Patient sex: F
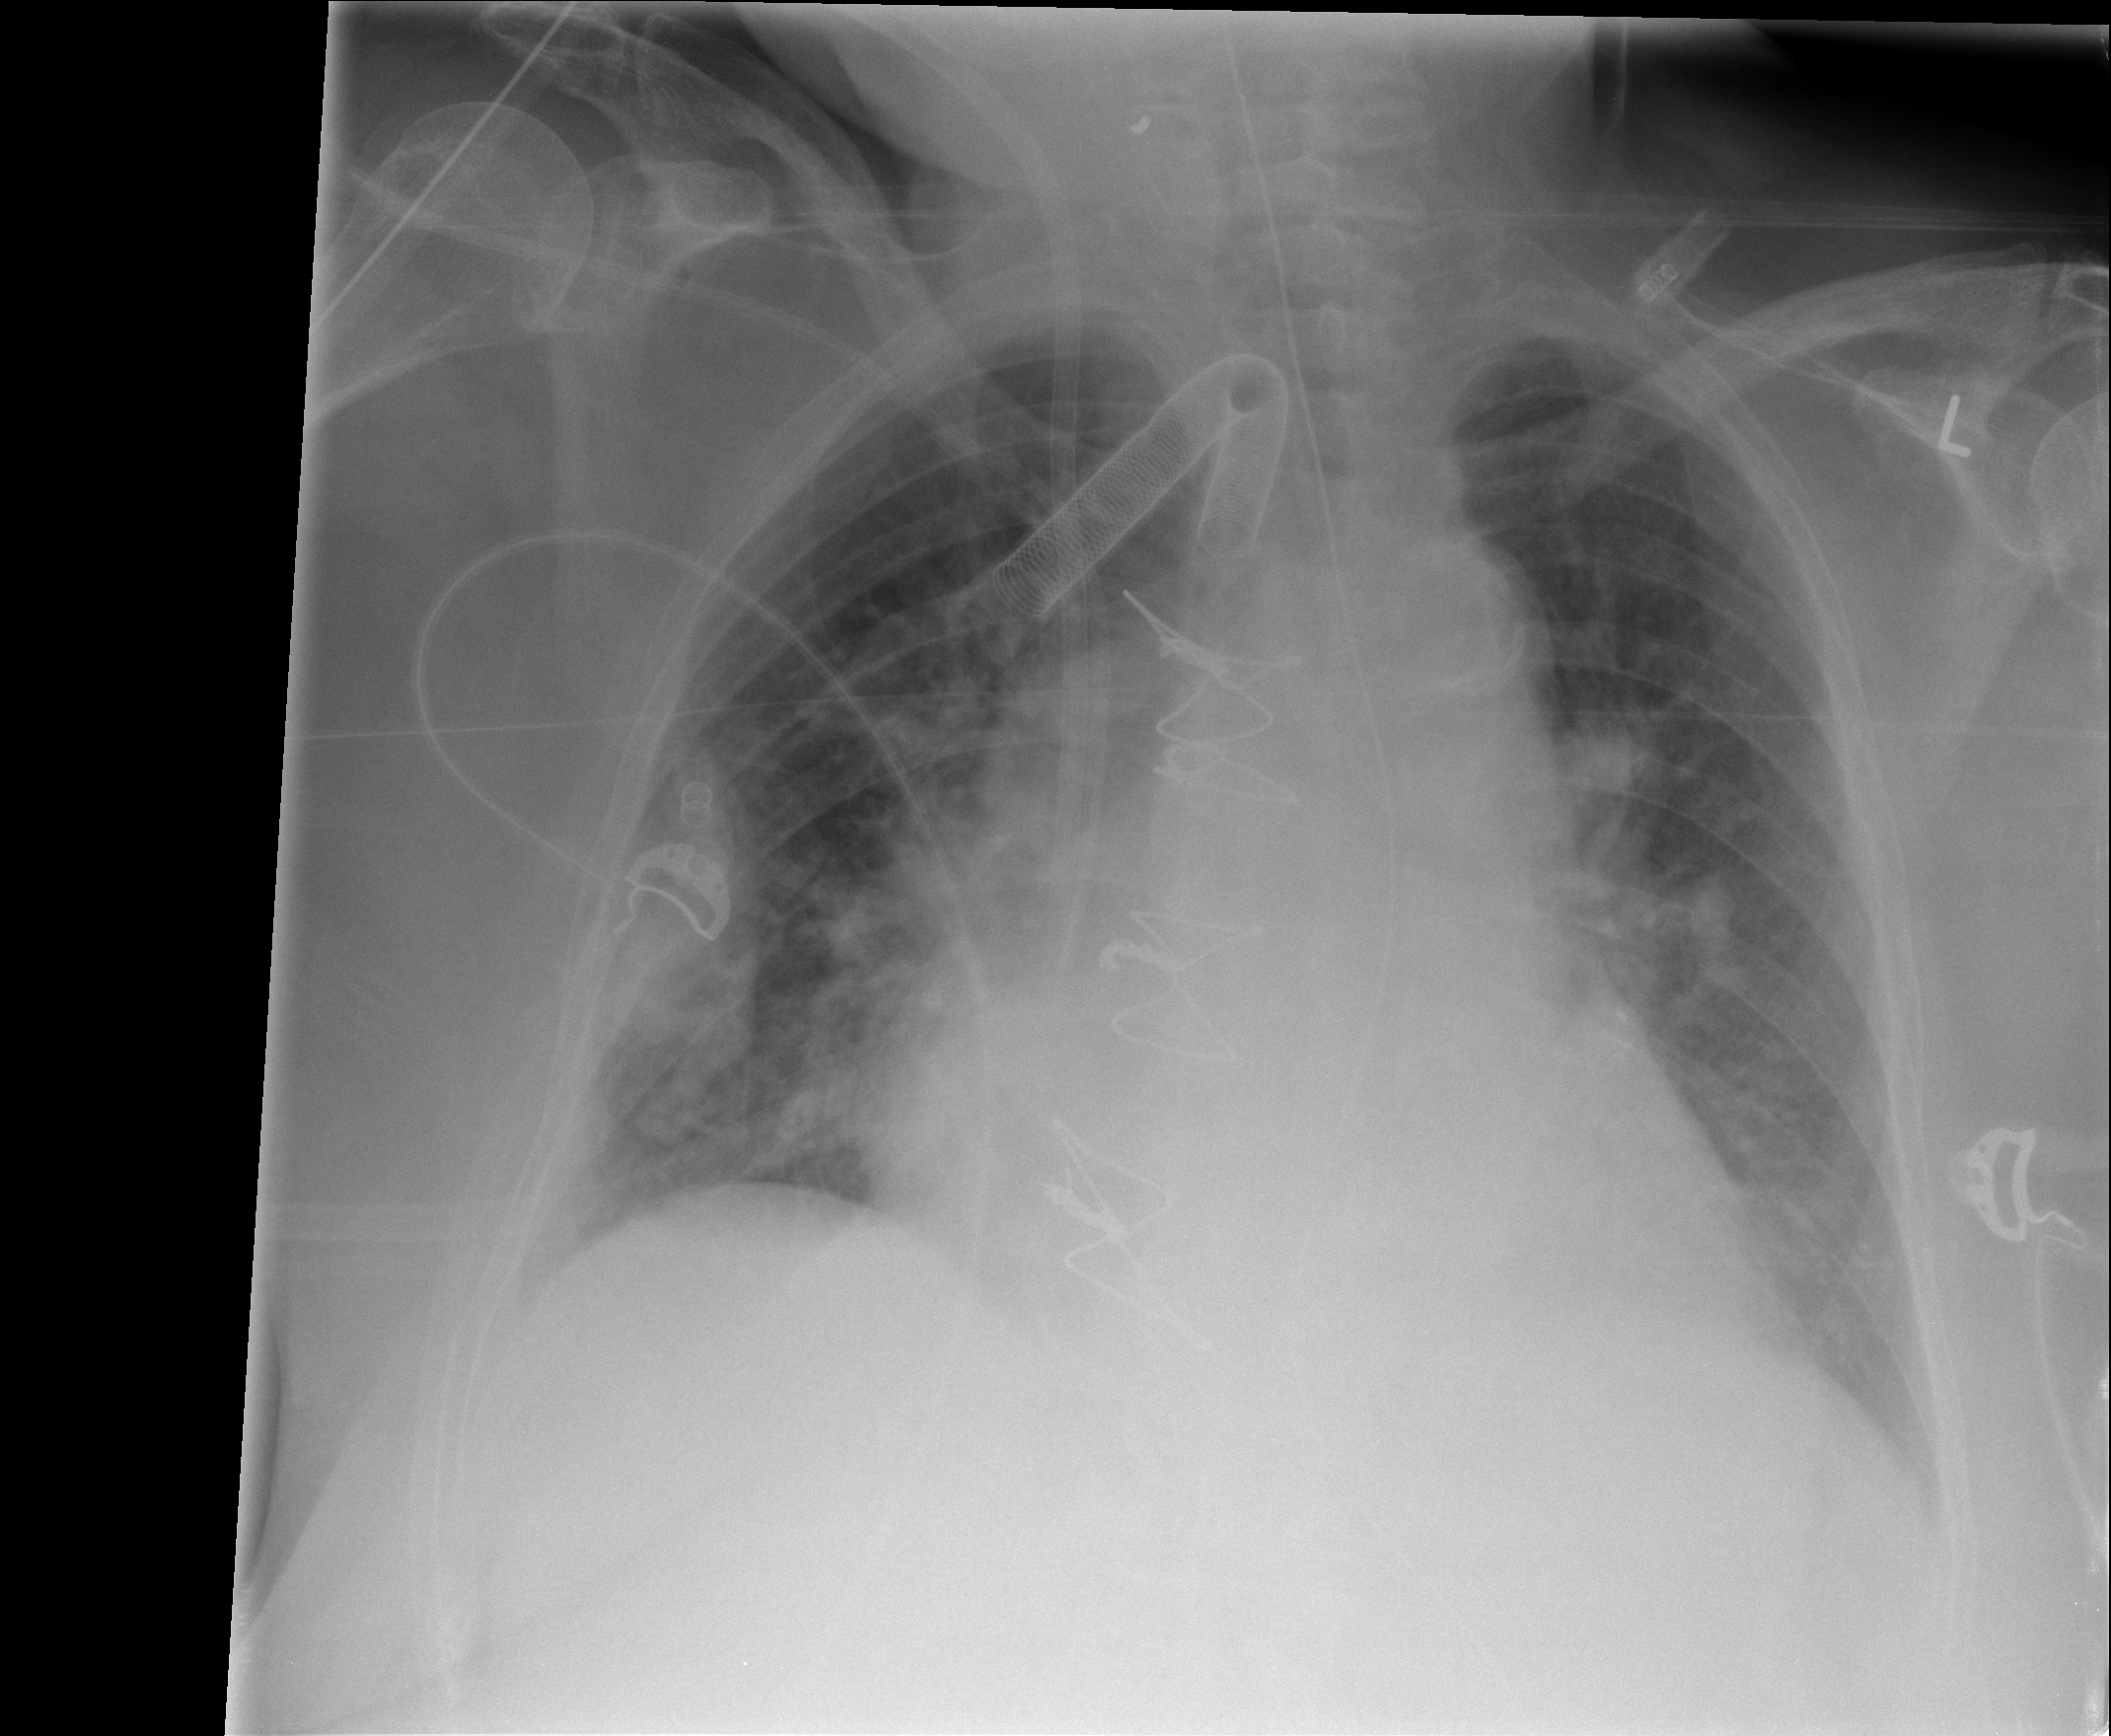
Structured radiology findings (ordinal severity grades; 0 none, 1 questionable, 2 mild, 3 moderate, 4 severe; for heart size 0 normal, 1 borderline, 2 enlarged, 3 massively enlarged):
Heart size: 2
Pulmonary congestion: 2
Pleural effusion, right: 1
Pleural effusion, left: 0
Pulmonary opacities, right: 2
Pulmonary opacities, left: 0
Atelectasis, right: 0
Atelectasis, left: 0